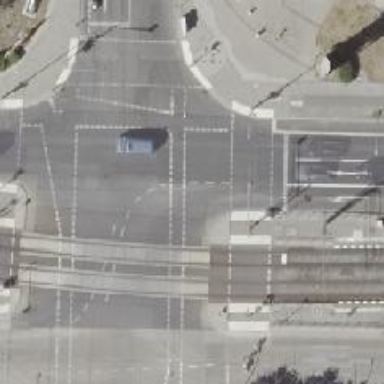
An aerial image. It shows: Asphalt cycleway with traffic signals at crossing.